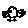
Label: bird